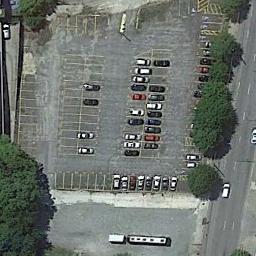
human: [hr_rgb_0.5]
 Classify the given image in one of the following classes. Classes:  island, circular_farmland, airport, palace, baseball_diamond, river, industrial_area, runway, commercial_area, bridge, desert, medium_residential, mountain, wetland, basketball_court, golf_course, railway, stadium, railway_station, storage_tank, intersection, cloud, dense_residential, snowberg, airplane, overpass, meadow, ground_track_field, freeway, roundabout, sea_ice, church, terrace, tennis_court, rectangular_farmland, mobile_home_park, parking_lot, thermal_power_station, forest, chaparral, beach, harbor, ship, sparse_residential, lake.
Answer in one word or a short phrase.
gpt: parking_lot